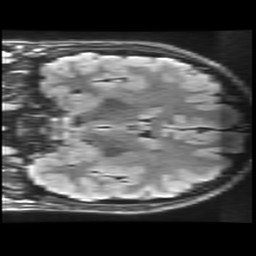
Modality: FLAIR
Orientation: coronal
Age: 20
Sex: male
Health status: healthy
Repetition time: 12 s
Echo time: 0.09782 s